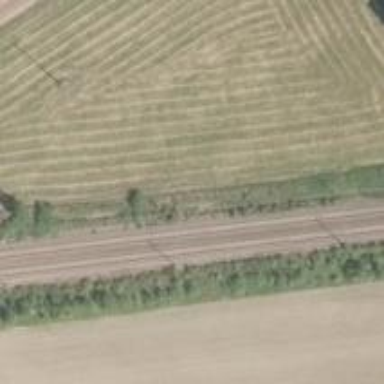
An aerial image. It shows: Railway signal supported by catenary mast.